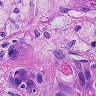
Metastatic tissue present: yes